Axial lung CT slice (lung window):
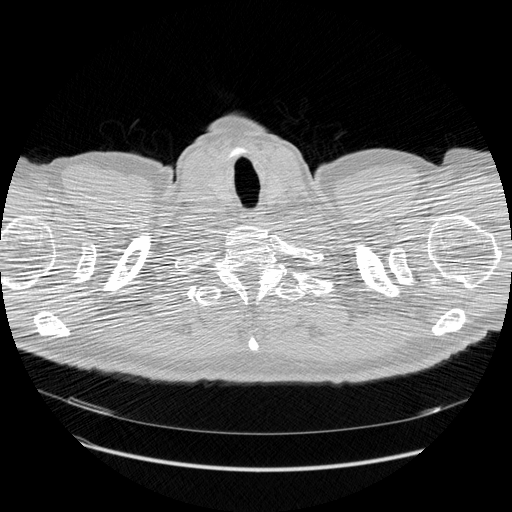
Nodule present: no